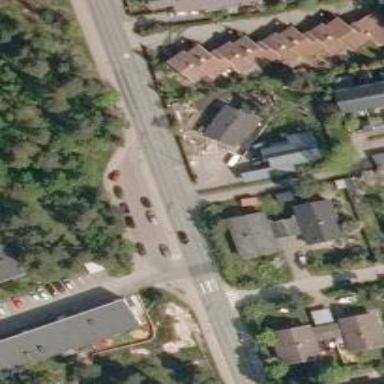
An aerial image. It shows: Secondary road with asphalt surface.